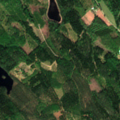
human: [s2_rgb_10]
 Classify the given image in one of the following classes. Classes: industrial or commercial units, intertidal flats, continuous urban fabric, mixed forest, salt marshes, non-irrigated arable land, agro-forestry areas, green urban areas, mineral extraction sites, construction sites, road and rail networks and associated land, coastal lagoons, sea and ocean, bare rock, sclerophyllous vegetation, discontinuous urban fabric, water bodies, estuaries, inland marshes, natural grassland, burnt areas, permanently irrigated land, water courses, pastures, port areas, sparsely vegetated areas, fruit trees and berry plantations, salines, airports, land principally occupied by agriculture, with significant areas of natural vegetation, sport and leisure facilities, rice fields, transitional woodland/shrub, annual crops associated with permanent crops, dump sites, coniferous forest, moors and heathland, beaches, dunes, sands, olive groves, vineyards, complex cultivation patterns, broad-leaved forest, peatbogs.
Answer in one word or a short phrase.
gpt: coniferous forest, mixed forest, transitional woodland/shrub